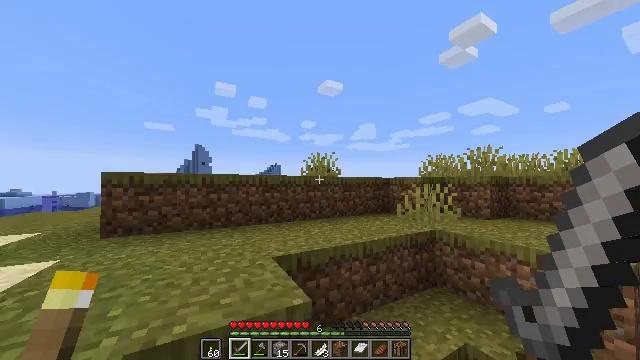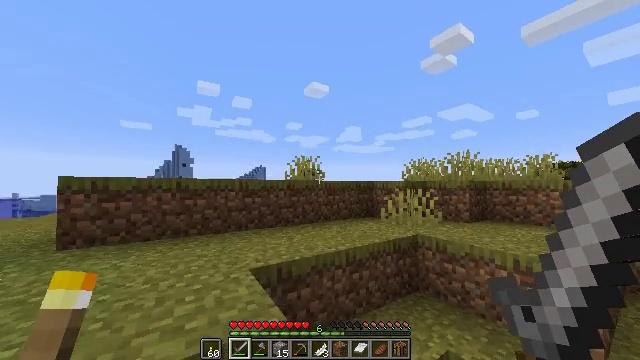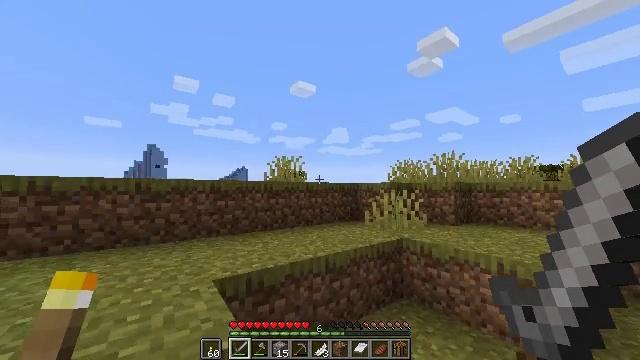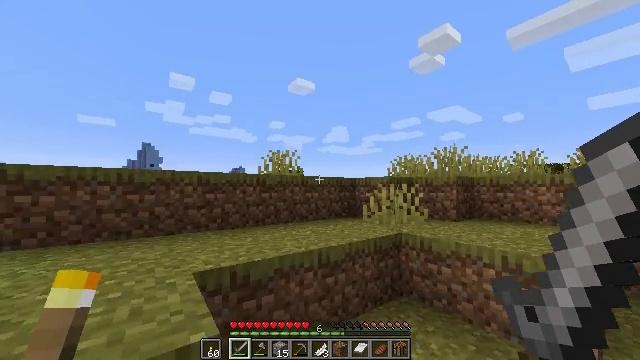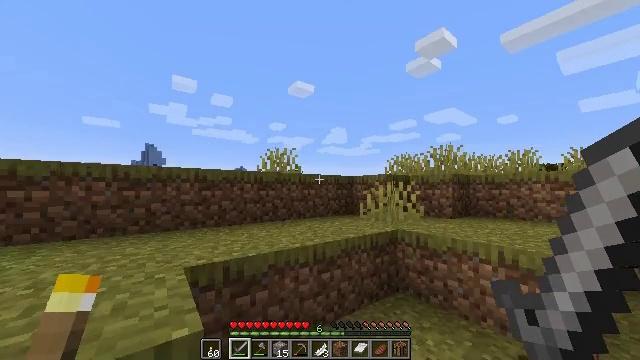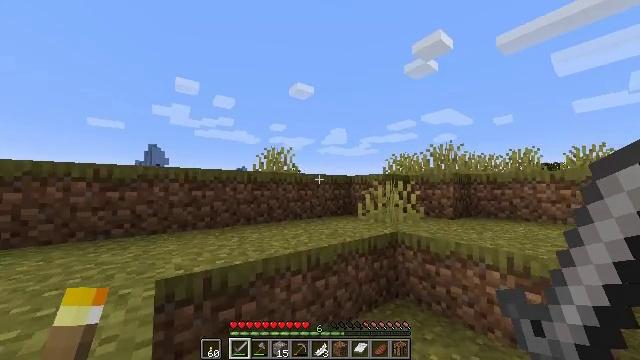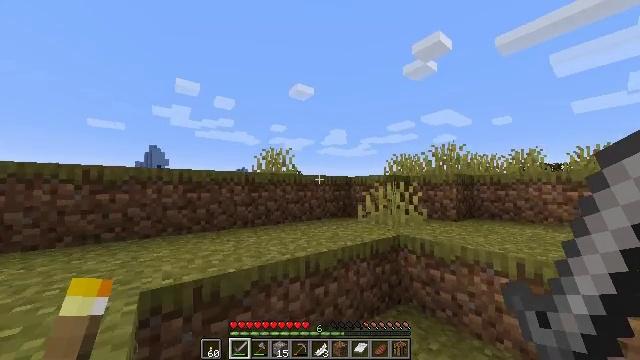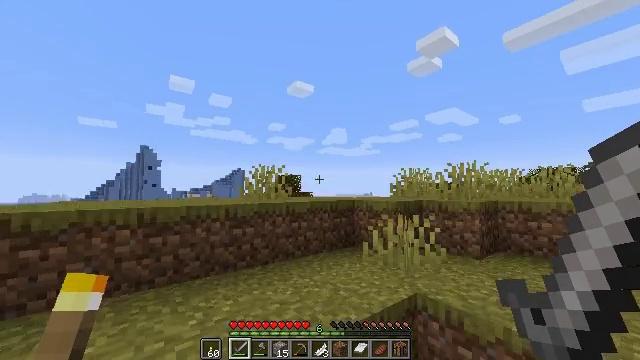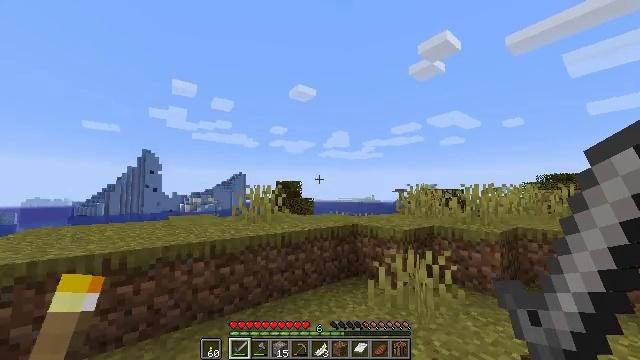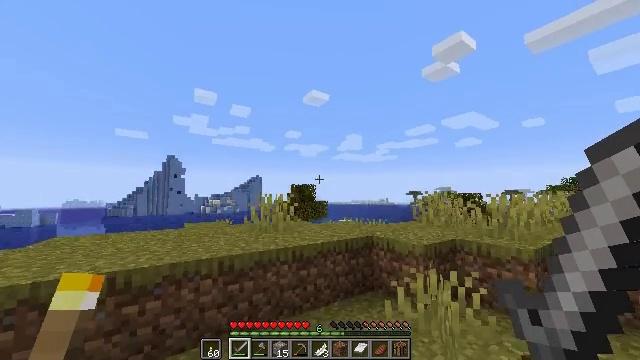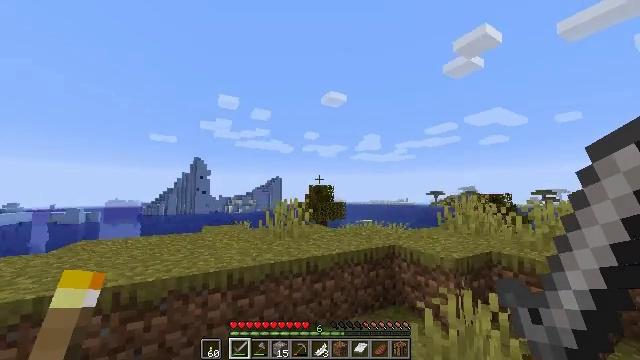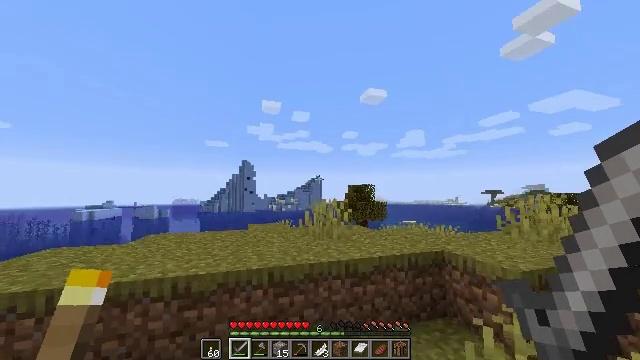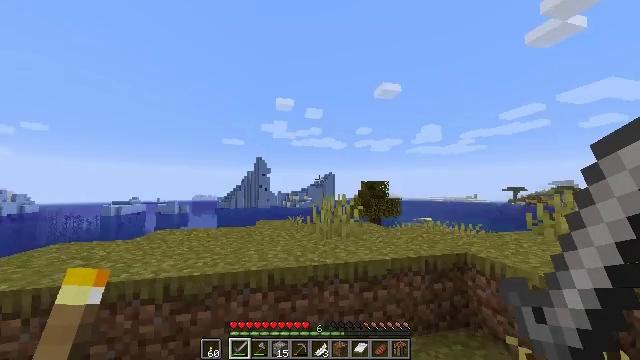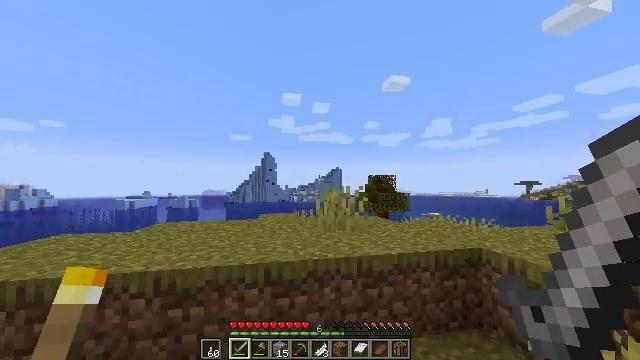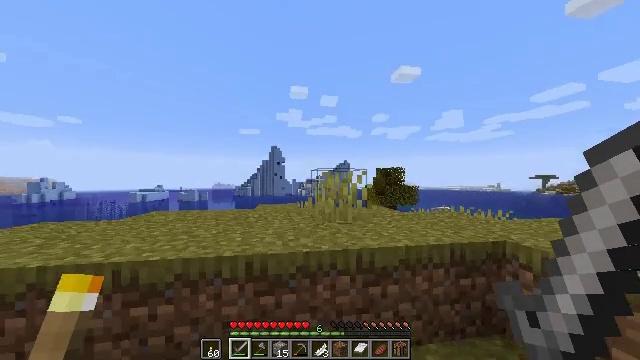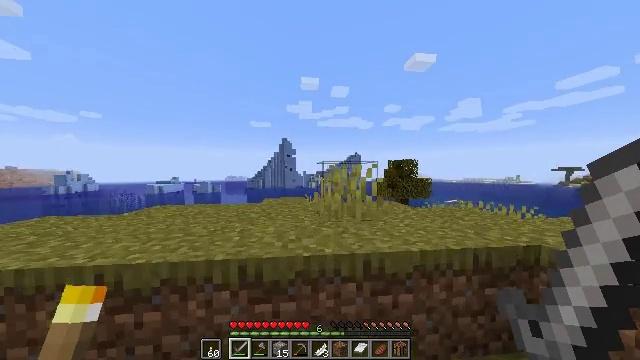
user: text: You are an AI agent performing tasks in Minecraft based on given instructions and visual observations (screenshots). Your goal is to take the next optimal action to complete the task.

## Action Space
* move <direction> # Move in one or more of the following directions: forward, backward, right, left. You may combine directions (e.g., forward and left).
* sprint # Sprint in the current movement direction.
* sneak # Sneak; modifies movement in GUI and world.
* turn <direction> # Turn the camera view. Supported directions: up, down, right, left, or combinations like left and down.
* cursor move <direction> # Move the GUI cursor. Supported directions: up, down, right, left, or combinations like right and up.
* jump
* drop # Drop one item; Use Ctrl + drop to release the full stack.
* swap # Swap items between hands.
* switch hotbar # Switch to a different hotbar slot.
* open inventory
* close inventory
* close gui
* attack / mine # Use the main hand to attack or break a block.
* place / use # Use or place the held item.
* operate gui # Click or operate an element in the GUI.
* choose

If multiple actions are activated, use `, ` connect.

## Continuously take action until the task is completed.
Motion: motion action
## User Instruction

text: Harvest packed ice from cold regions.
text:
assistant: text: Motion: move forward, sprint, turn right, jump
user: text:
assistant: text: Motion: move forward, sprint, turn right, jump
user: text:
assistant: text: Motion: move forward, sprint, jump
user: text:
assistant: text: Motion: move forward, sprint, jump
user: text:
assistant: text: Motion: move forward, sprint, jump
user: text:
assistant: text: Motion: move forward, sprint, jump
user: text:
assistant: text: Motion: move forward, sprint, jump
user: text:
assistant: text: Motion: move forward, sprint, jump
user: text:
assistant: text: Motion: move forward, sprint, turn left, jump
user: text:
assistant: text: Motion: move forward, sprint, turn left, jump
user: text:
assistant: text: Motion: move forward, sprint, turn left, jump
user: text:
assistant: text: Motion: move forward, sprint, turn left, jump
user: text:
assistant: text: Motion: move forward, sprint, turn left and down, jump
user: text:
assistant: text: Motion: move forward, sprint, turn left and down, jump
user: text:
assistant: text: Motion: move forward, sprint, turn left and down, jump
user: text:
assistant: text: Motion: move forward, sprint, turn left and down, jump
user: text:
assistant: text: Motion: move forward, sprint, jump
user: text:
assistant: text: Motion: move forward, sprint, jump
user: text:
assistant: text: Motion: move forward, sprint, jump
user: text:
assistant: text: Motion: move forward, sprint, jump
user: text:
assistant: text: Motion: move forward, sprint, jump
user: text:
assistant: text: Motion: move forward, sprint, jump
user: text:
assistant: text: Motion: move forward, sprint, jump
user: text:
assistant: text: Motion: move forward, sprint, jump
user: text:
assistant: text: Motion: move forward, sprint, jump
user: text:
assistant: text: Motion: move forward, sprint, turn left, jump
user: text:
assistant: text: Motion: move forward, sprint, turn left, jump
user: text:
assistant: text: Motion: move forward, sprint, turn left, jump
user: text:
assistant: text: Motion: move forward, sprint, jump
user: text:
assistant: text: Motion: move forward, sprint, jump